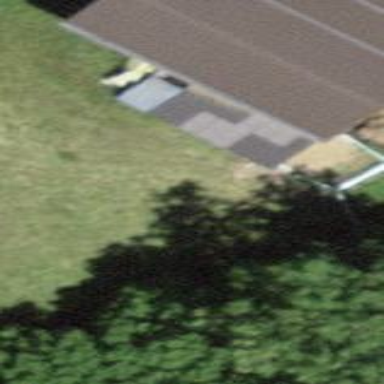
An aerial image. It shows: Barn.